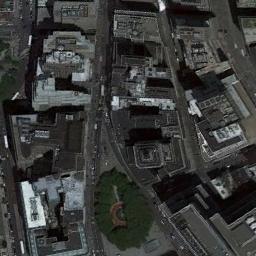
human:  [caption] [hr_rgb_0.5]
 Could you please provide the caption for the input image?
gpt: The commercial area is near the road with many cars .

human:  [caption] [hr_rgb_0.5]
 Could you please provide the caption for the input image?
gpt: There are many small houses .

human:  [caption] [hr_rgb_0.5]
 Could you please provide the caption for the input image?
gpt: In a business district there are many tall buildings of different shapes and several roads with many cars and many trees .

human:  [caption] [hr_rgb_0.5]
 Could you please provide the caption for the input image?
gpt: A commercial area has lots of buildings and some roads go through the commercial area and a small park is also in the commercial area .

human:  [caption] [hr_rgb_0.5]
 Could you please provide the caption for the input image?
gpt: There are some buildings by the roadside on a commercial area .